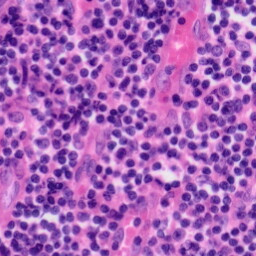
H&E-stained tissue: Tonsil